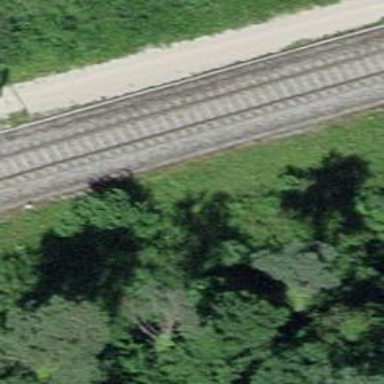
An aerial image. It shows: Railway track with contact lines for electrification.